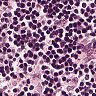
Metastatic tissue present: no